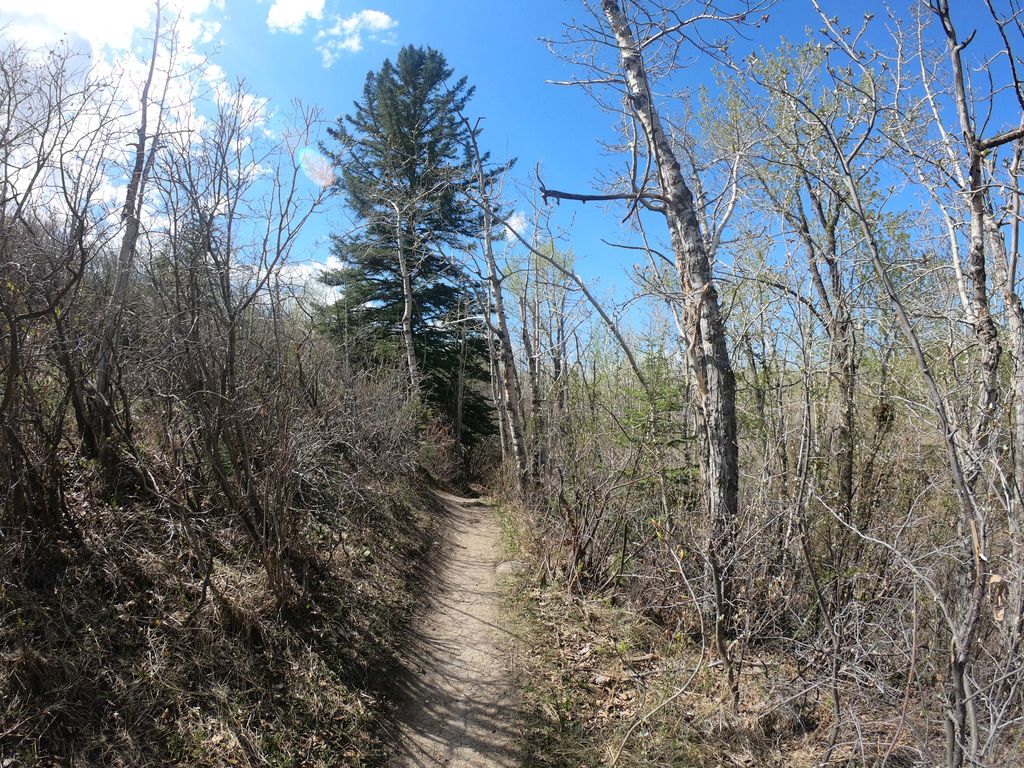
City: calgary